Question: I need a chrome extension that will give me start a date picker for specific fields in a specific web page. Whenever someone clicks in one of the date fields a date picker should be show to the user, either above the fields or anywhere in the webpage and insert the selected date into the fields. I have been trying to do it, but no success so far. Here are the details:
The Webpage that this extension should be active: <URL>

The Code behind the fields is:
'''
<input type="text" name="fromday" size="1" maxlength="2" value="">
<input type="text" name="frommonth" size="1" maxlength="2" value="">
<input type="text" name="fromyear" size="2" maxlength="4" value="">
<input type="text" name="today" size="1" maxlength="2" value="">
<input type="text" name="tomonth" size="1" maxlength="2" value="">
<input type="text" name="toyear" size="2" maxlength="4" value="">
'''
Even sample code would be very helpful. How to include jQuery UI elements in my plugin?
Or is there any other plugin that will help me regarding this?
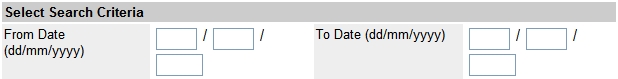
Answer: Why only for Chrome, try this datepicker out: <URL>
Of course it will work for all modern browsers because it is a jQuery, and you don't care about the browser the user is using ;)